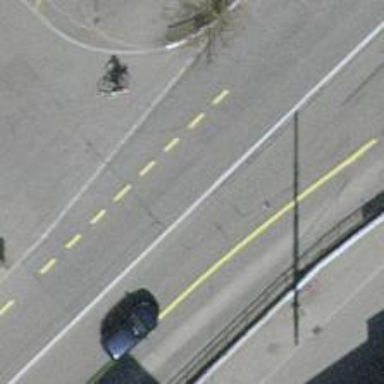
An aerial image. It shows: Primary highway with asphalt surface. There is trolley wire present. The left side has cycle lane while the right side is shared busway.